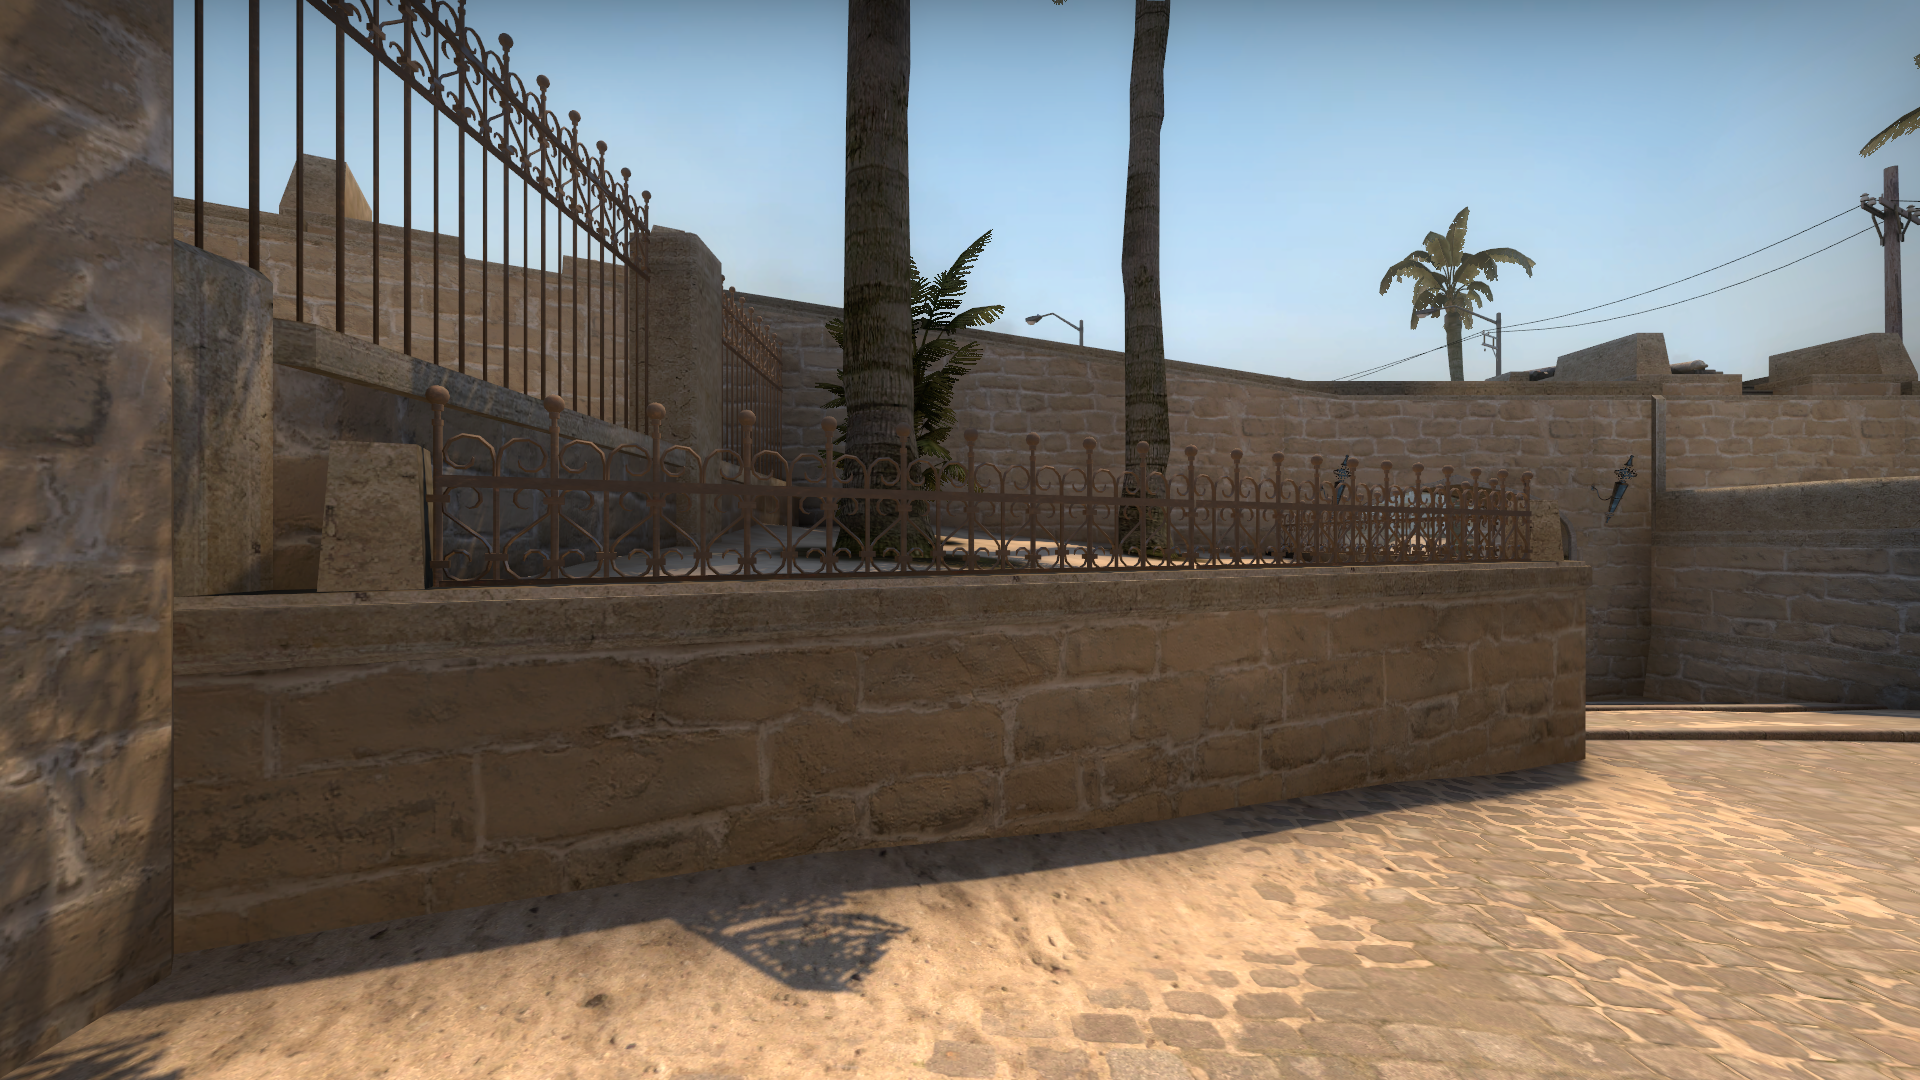
Map: de_mirage